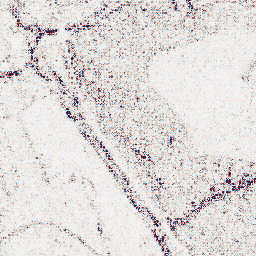
Category: wavelet
Decomposition family: wavelet_dwt
Decomposition parameters: wavelet: db4
level: 1
Upsampling method: quadratic
Upsampling parameters: scale: 4
Upsampling scale: 4